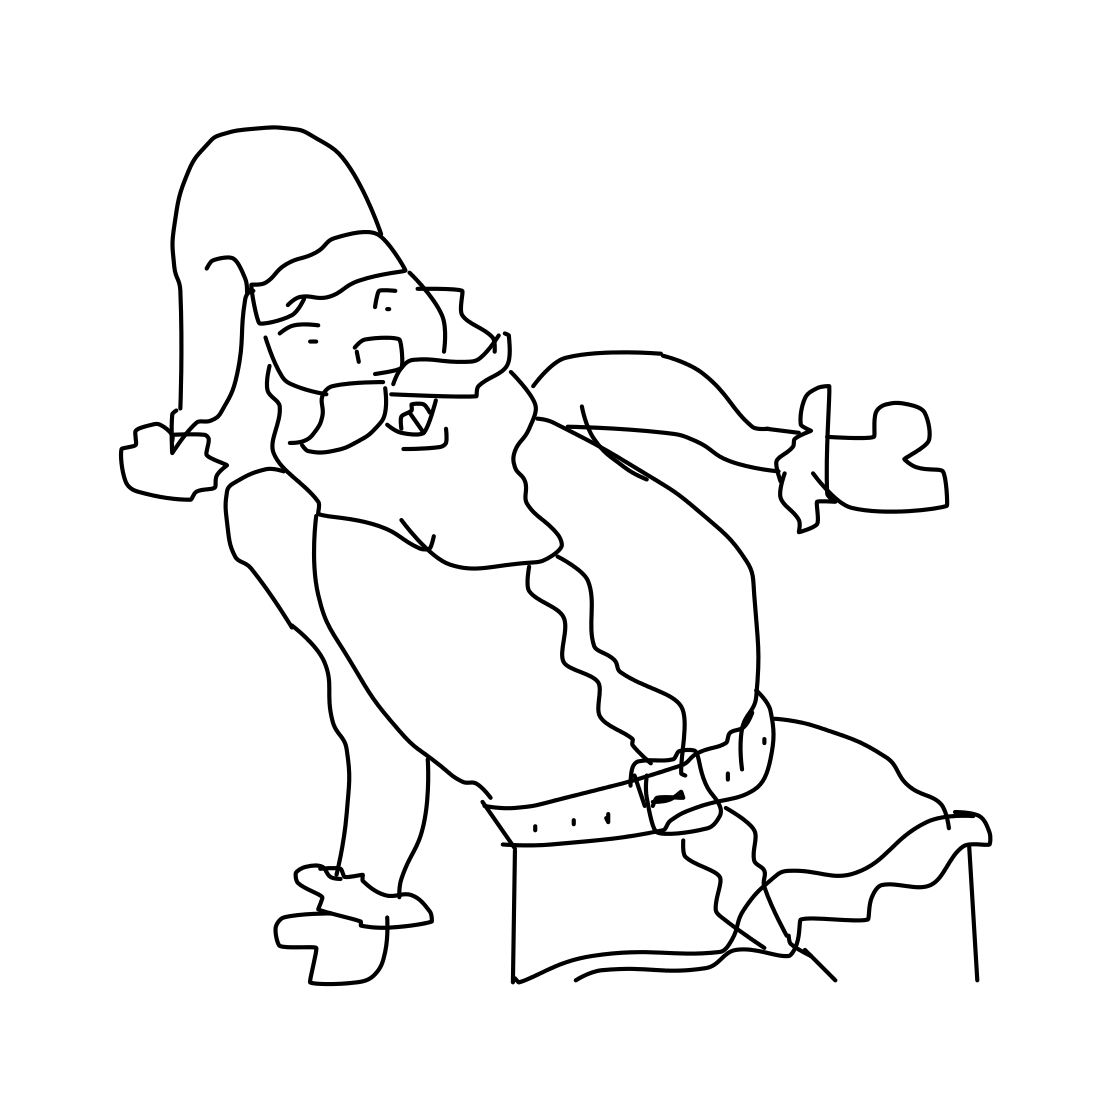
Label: santa claus